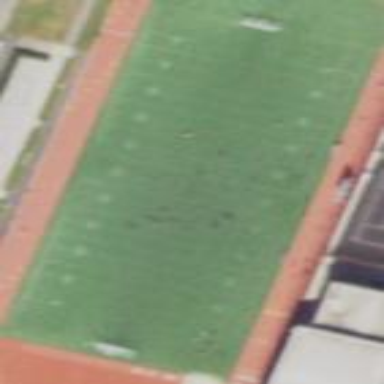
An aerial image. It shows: Pitch for American football.